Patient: sex F, age 55
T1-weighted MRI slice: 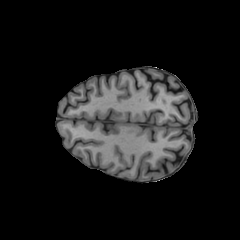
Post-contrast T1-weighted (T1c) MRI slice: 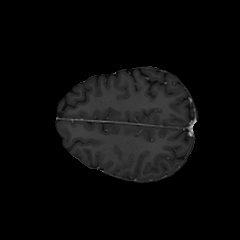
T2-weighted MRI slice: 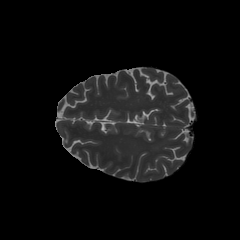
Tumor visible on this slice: no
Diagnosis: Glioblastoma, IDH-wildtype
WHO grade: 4